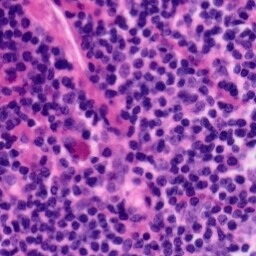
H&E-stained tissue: Tonsil